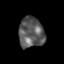
Tissue: skin
Cell type: Myeloid cells
Senescence score: 0.2258
Nuclear area (px): 752
Mean DAPI intensity: 91.735